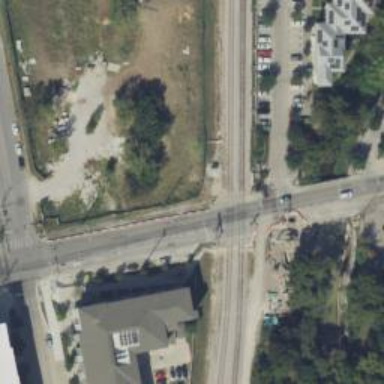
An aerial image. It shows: Railway crossing.